Question: I have a really big form with >1000 Elements. They are already nested inside the form html structure
'''
{foreach from=$result item=item}
<tr>
<td><input type="text" value="{$item.receiver.name}" name="item[{$item.id}][receiver][name]" /></td>
<td><input type="text" value="{$item.receiver.account_number}" name="item[{$item.id}][receiver][account_number]" /></td>
<td><input type="text" value="{$item.receiver.bank_code}" name="item[{$item.id}][receiver][bank_code]" /></td>
<td><input type="text" value="{$item.amount}" name="item[{$item.id}][amount]" /></td>
<td><input type="text" value="{$item.usage.first}" name="item[{$item.id}][usage][first]" /></td>
<td><input type="text" value="{$item.usage.second}" name="item[{$item.id}][usage][second]" /></td>
<td><input type="text" value="Yourdelivery GmbH" name="item[{$item.id}][usage][third]" /></td>
<td>
<input type="checkbox" value="1" name="item[{$item.id}][import]" />
</td>
</tr>
{/foreach}
'''
It is to create a DATAUS file for mass bank transactions. But after reaching more than 1000 rows no more elements are added to the $_POST array and the debugger shows the following element count.

I already added max_post_size to 100M for testing, but nothing helped.
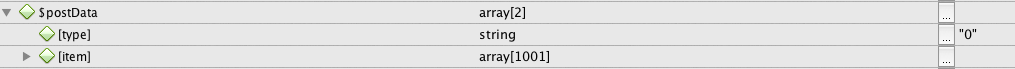
Answer: Try changing <URL>.